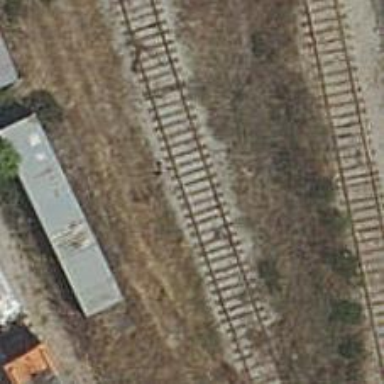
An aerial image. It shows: Railway yard with electrified contact lines.